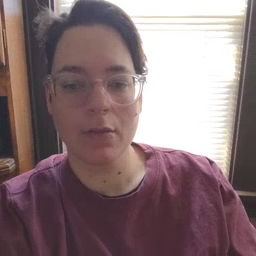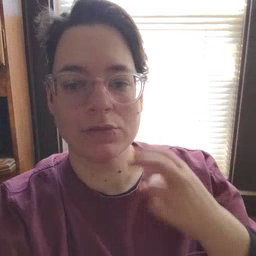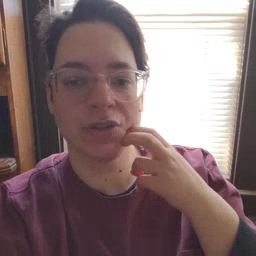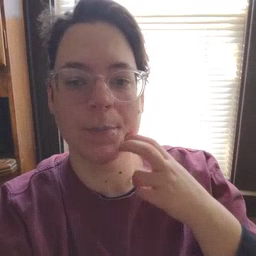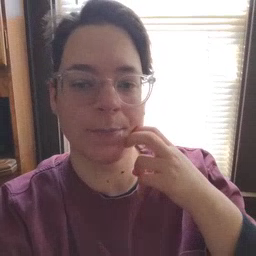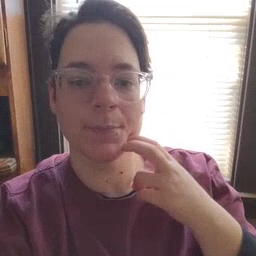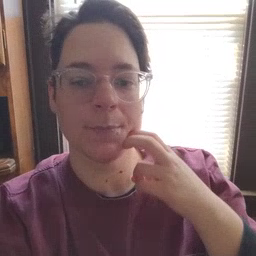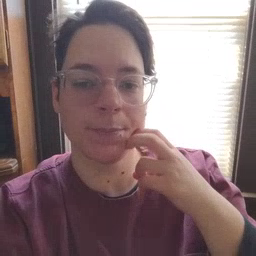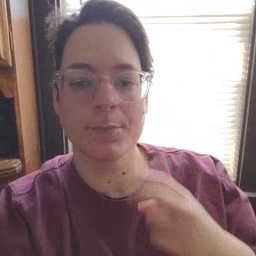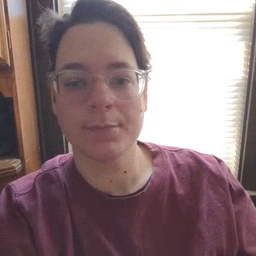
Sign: gum